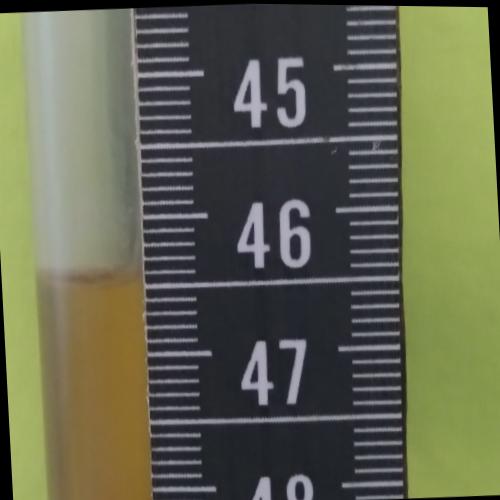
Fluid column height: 46.4 cm